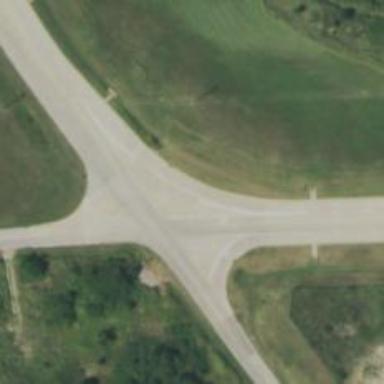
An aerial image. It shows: Secondary link road.